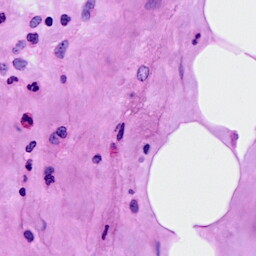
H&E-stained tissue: Breast